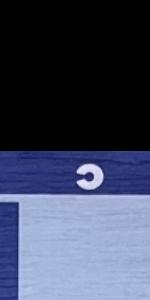
Label: Empty